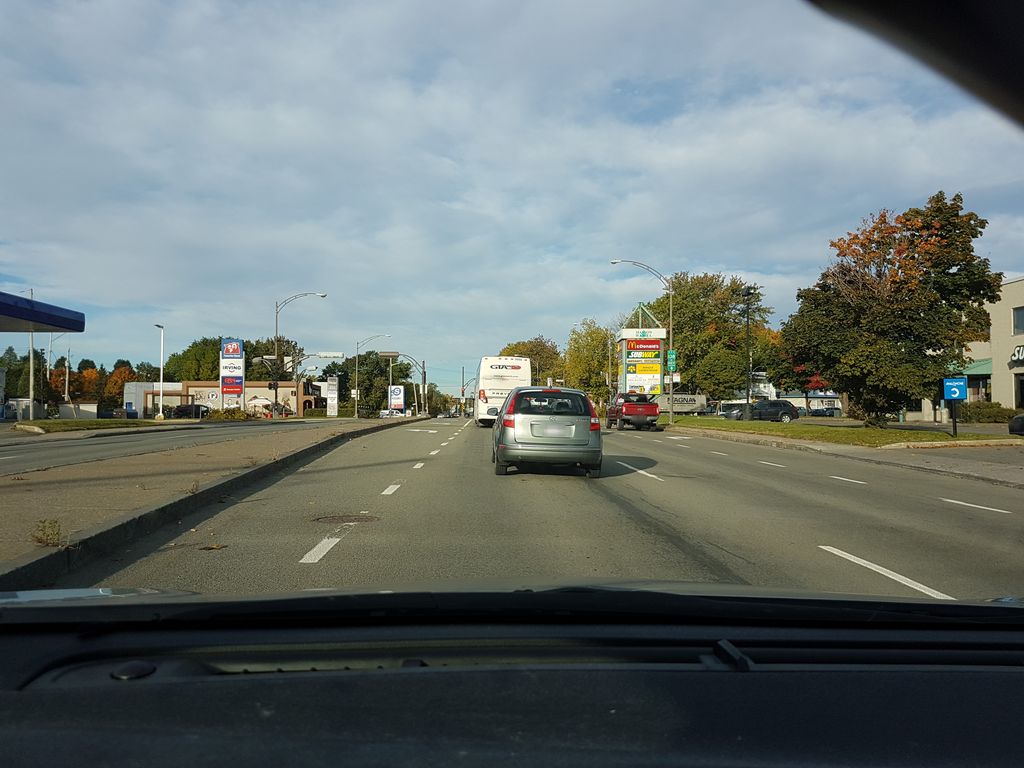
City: quebec_city